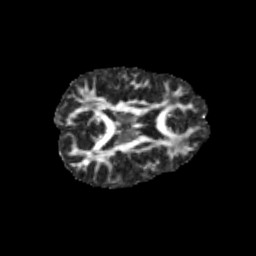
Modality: FA
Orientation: axial
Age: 11
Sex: male
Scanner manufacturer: siemens
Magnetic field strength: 3 T
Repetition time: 3.8 s
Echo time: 0.07 s